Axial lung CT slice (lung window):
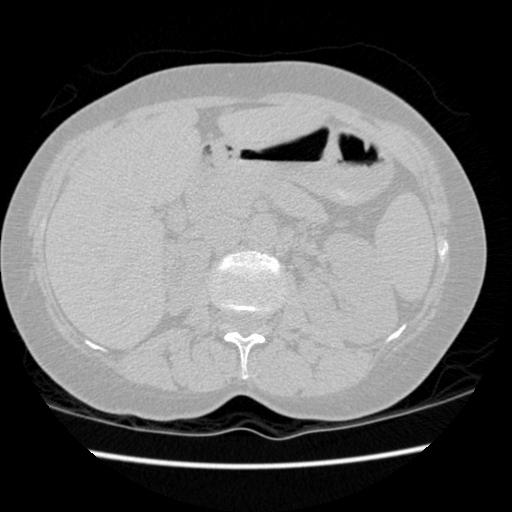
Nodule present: no